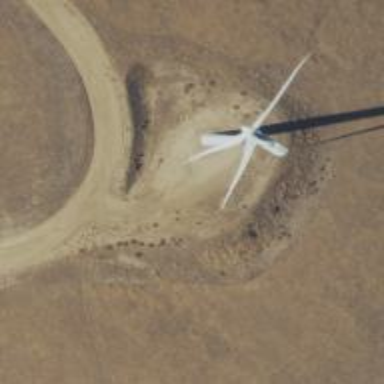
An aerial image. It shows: Wind generator using horizontal axis wind turbines.